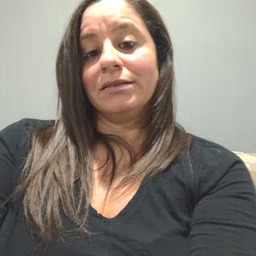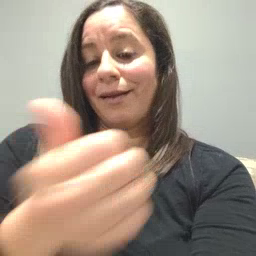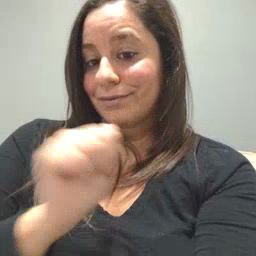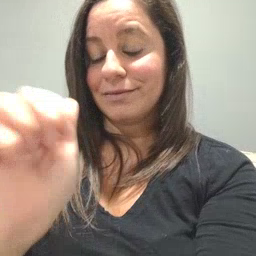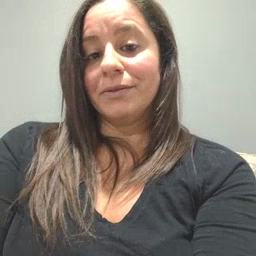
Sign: any